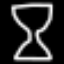
Label: hourglass